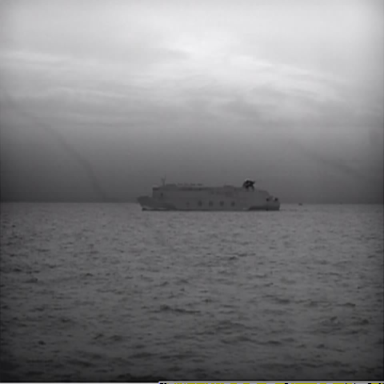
There is a container_ship in the infrared image.